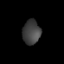
Tissue: lung
Cell type: Myeloid cells
Senescence score: 0.5537
Nuclear area (px): 424
Mean DAPI intensity: 64.79